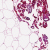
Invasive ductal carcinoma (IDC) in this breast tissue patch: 0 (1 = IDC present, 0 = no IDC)